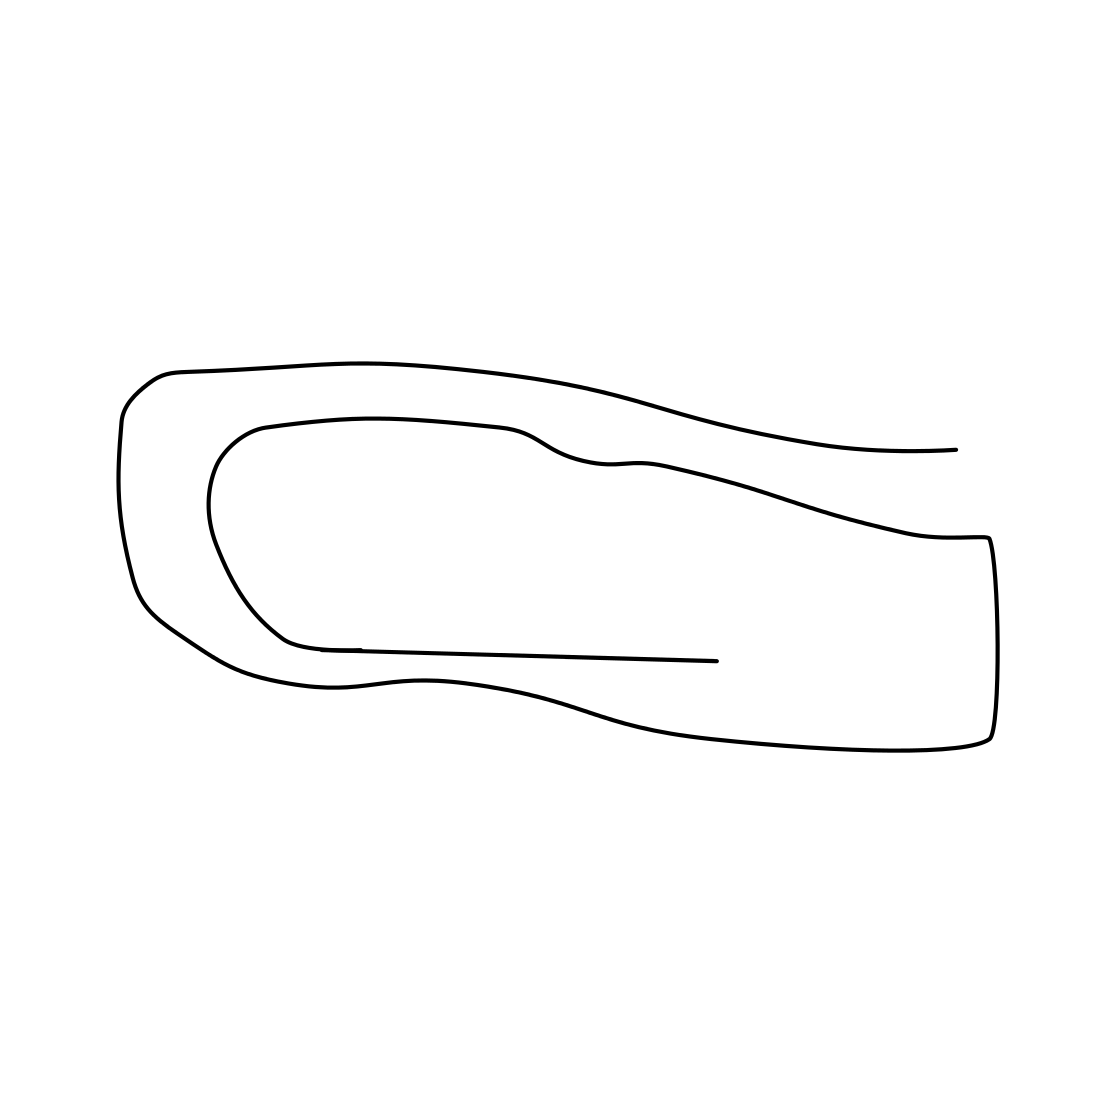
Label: paper clip